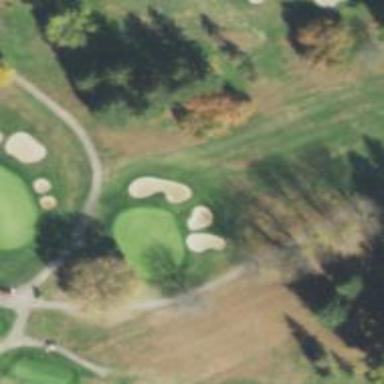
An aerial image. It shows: View of golf hole.